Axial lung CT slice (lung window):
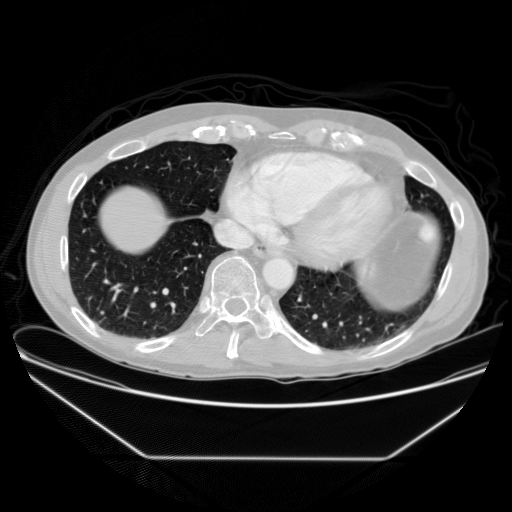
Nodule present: no